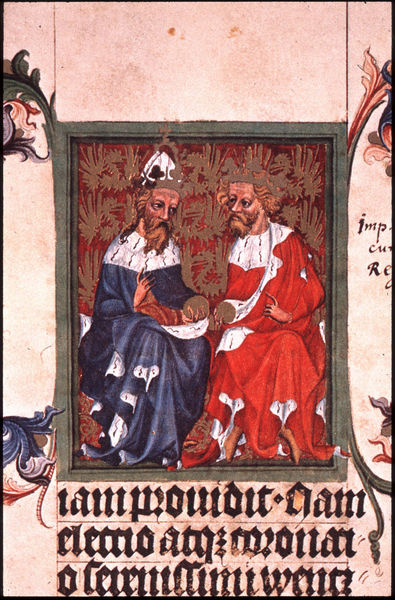
Titel: Die Goldene Bulle
Institution: Wien, Österreichische Nationalbibliothek
Schlagwörter: blau, blätter, hand, mann, umhang, sitzen, geste, haar, männer, rot, gespräch, bart, bärte, bibel, hermelin, kragen, rahmen, hände, haare, mantel, krone, schrift, könig, papst, detail, buch, seite, illustration, text, beten, buchseite, mitra, kronen, buchmalerei, teufek